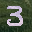
Label: 3